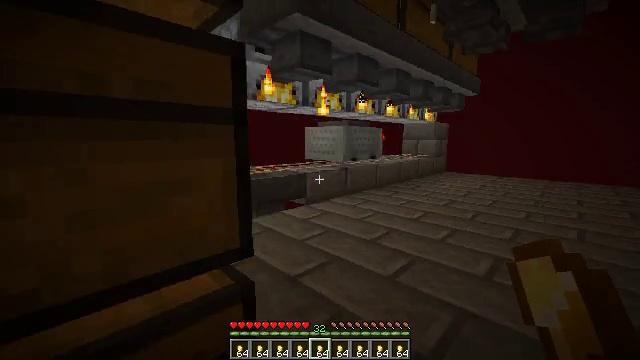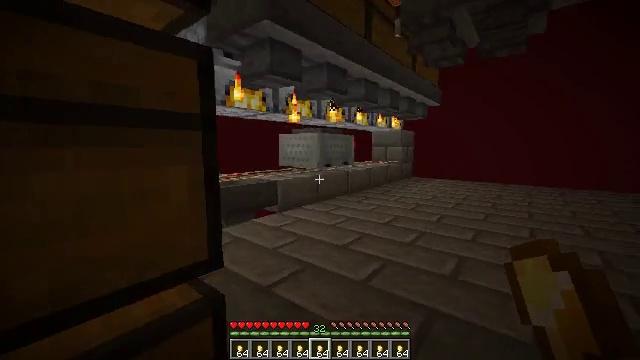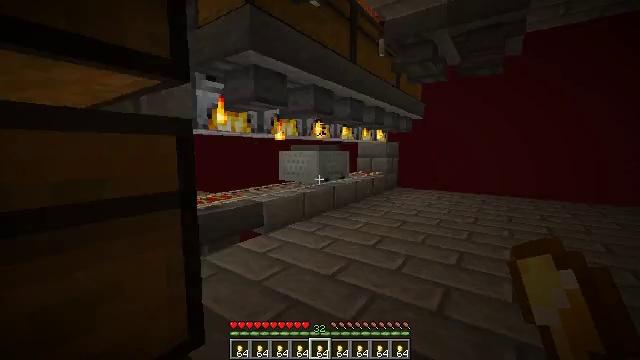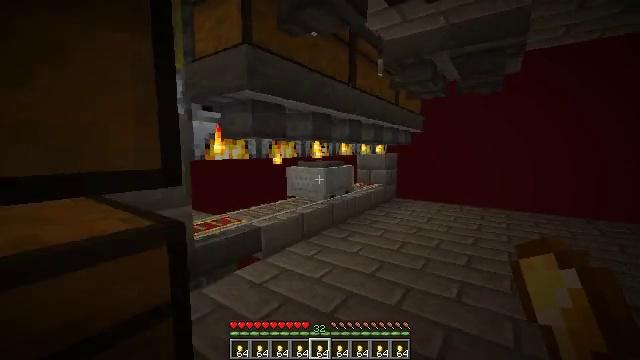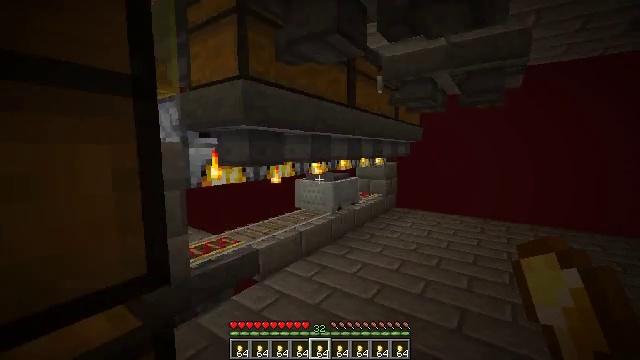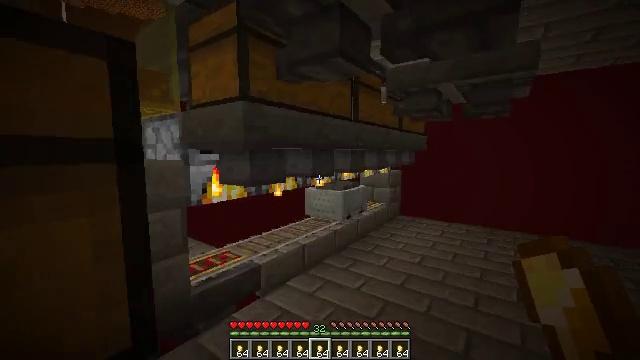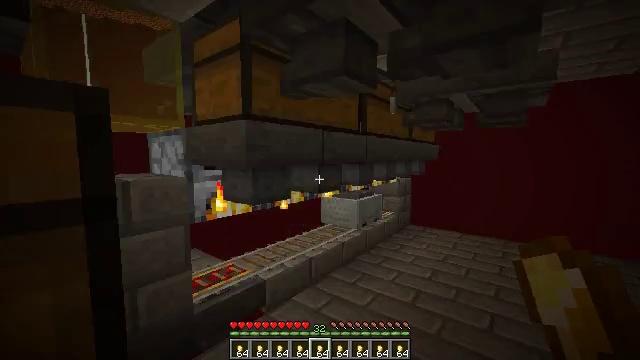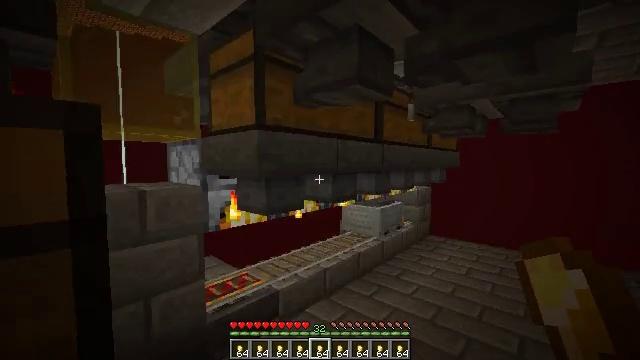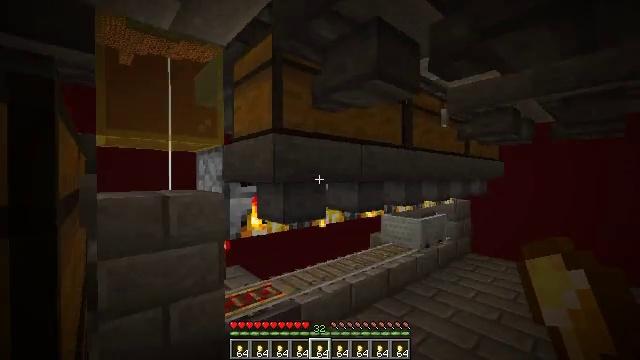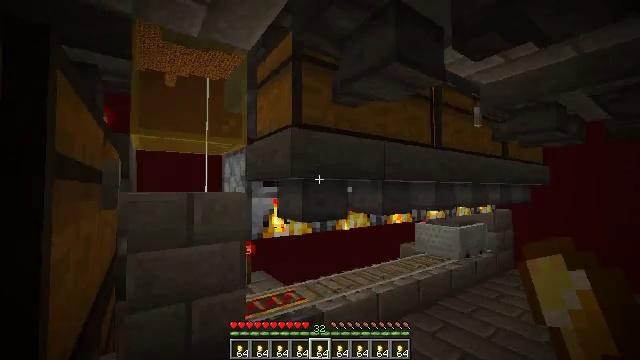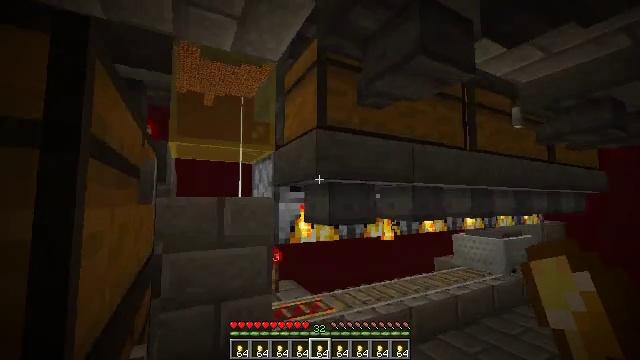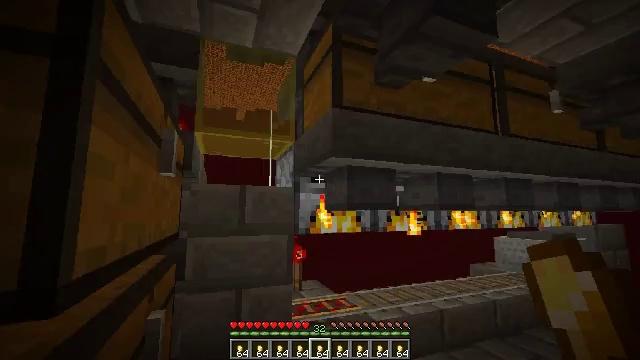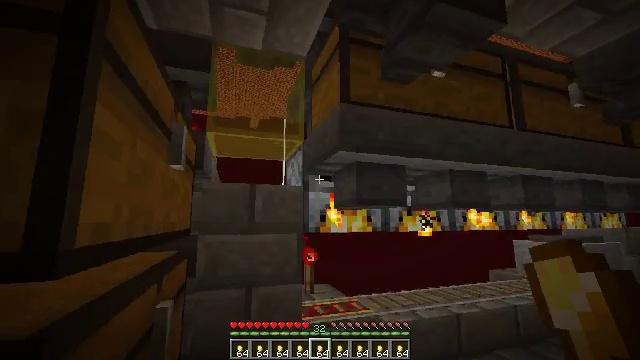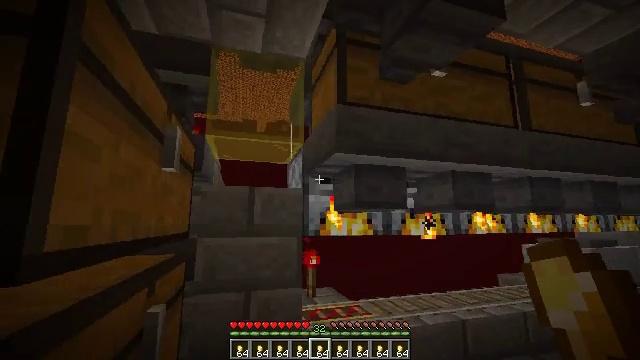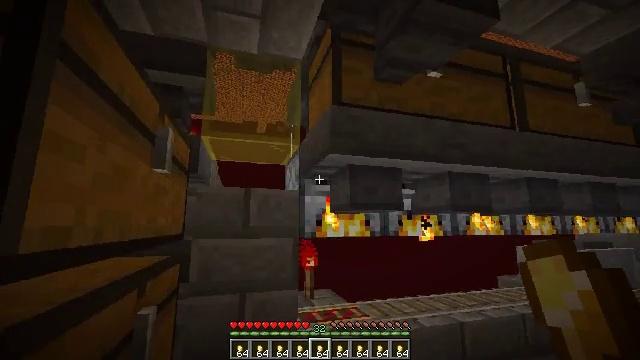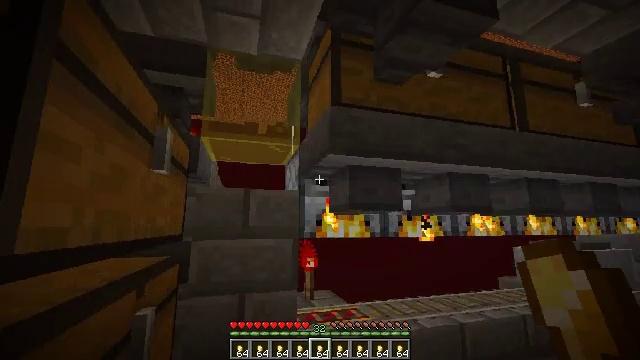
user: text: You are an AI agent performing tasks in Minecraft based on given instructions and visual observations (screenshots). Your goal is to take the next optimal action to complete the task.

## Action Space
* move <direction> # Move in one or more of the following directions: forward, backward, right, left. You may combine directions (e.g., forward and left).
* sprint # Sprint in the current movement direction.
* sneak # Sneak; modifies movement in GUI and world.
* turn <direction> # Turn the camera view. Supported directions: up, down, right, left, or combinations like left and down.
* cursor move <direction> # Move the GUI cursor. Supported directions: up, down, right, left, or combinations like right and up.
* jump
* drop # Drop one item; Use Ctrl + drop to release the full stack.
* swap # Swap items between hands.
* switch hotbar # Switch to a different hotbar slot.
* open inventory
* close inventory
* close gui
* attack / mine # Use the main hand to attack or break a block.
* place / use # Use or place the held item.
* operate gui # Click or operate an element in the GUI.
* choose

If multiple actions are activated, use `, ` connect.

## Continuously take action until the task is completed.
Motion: motion action
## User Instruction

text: Craft a gold ingot.
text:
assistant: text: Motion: turn right and up
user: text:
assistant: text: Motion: move forward, turn right, jump
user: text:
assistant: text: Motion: move forward, jump
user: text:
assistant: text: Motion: move forward and move right, jump
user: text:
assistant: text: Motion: move forward and move right, jump
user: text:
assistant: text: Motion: move forward and move right, turn left, jump
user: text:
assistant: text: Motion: move forward and move right, turn left and up
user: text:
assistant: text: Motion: move right, turn left and up
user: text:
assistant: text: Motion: turn left and up
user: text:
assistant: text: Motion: turn left and up
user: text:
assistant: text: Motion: turn left and up
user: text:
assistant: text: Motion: turn left and up
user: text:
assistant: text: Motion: turn left
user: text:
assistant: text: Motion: no_op
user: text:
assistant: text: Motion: no_op
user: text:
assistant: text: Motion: move forward
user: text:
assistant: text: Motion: move forward
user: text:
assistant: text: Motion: move forward and move left, turn right and up
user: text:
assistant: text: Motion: move forward and move left, turn right and up
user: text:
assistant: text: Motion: move forward and move left, turn right and up
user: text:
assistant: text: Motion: turn right and up
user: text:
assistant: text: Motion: turn right and up
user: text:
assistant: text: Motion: turn right and up
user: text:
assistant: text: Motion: turn up
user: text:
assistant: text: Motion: turn up
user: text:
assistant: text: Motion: turn left and up
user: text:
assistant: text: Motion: turn up
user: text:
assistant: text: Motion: turn up
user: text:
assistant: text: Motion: turn left and up
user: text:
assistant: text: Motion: turn left and up